Question: I need to make XML files for a table that contains 300k+ records.
The code takes around 3~4s to finish (Is this acceptable?).
Add to that the data retrieval from MySQL, which takes around ~32s to finish (Is this acceptable?):
### Query
'''
SELECT 'id', 'join_at'
FROM girls g
WHERE g.del_flg = 0
ORDER BY g.join_at, g.id ASC
'''
If I run this single query from the navicat mysql side it still takes around ~20s.
### What I tried:
1. At first, the select query did not work because of a "memory exhausted" error (php.ini - memory_limit = 128M)
2. After that I changed memory_limit to -1. But I see that many people tell it's bad to change memory_limit into -1
So how to optimize the 'select' query for 300k+ records in case of:
1. using PHP, sql, DOMDocument code only
2. Use options from #1 combined with an indexed column in the database
3. anything else that you know ...
### PHP code with SQL query:
'''
public function getInfo() {
MySQL::connect();
try {
$select = 'SELECT 'id', 'join_at'';
$sql = ' FROM girls g';
$sql .= ' WHERE g.del_flg = 0';
$sql .= ' ORDER BY g.join_at, g.id ASC';
$sql = sprintf($sql, $this->table);
MySQL::$sth = MySQL::$pdo->prepare($select . $sql);
MySQL::$sth->execute();
while($rows = MySQL::$sth->fetch(\PDO::FETCH_ASSOC)) {
$values[] = array('id' => $rows['id'], 'join_at' => $rows['join_at']);
}
// $rows = MySQL::$sth->fetchAll(\PDO::FETCH_ASSOC);
} catch (\PDOException $e) {
return null;
}
return $values;
}
'''
I found out that 'ORDER BY g.join_at, g.id ASC' part impacts the execution time. When I remove it, and use PHP instead for sorting, the execution time decreases from ~50s total to ~5s.
One more thing is that if I set 'memory_limit' to 128M it leads to a "memory exhausted" error (512M will work). Is there any other solution for this problem?
Here are the indexes I currently have on the table:

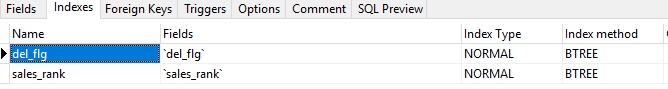
Answer: Sorting is better done on the database side. But you need to define the proper indexes. The 'order by' is expensive in your case. Although you have an index on 'del_flg' which could prevent a table scan, it cannot be benefited from to produce the desired output order.
So I would suggest to alter the index 'del_flg' you have to include more fields:
'''
DROP INDEX del_flg ON girls;
CREATE INDEX del_flg ON girls (del_flg, join_at, id);
'''
If that does not improve the execution time, then create an index that does not include 'del_flag':
'''
CREATE INDEX join_at ON girls (join_at, id);
'''